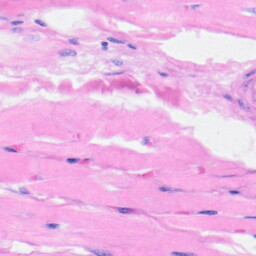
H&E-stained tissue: Heart